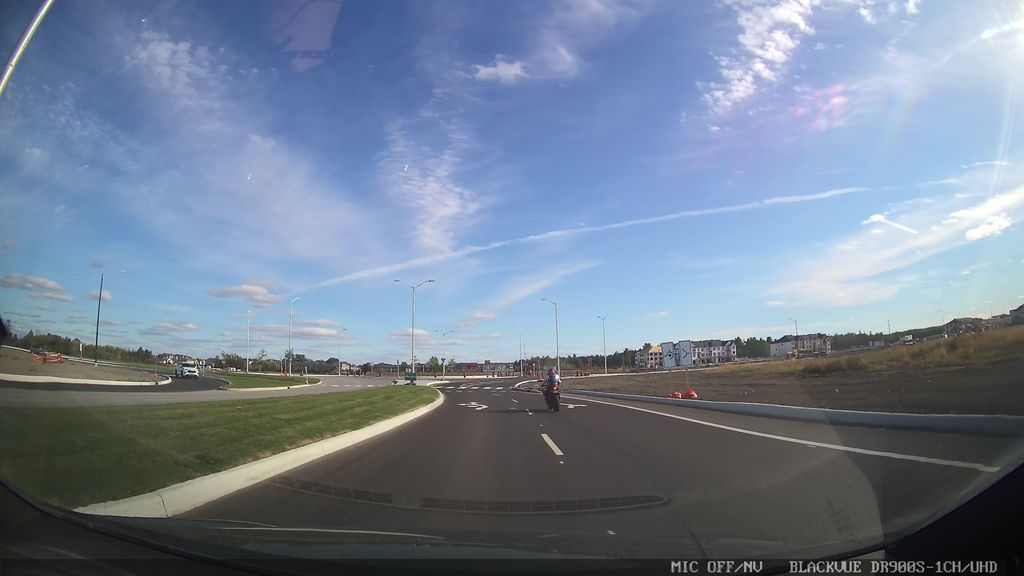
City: ottawa-gatineau